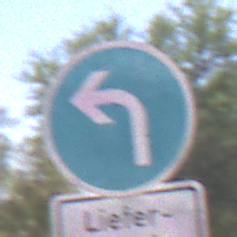
Verkehrszeichen: VorgeschriebeneFahrtrichtungLinks
Zusatzzeichen unten: BesondereFahrzeugeUndTransportgueter5
Umgebung: Outdoor, RoadRail
Tageszeit: Midday
Wetter: Clear
Licht: Natural
Jahreszeit: NotSpecified
Kontrast: HighContrast